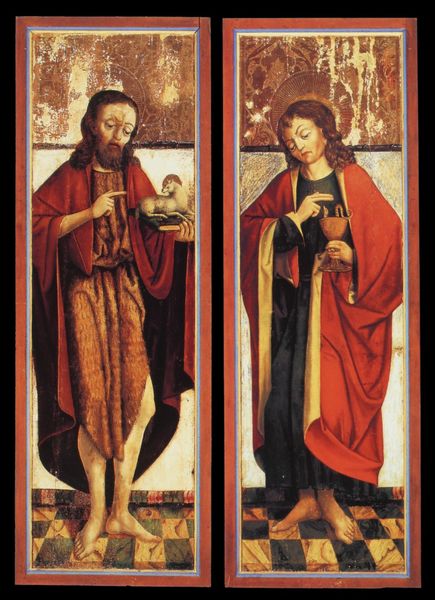
Titel: Altarflügel aus St. Johann in Ahrn
Künstler: Simon von Taisten
Institution: Brixen, Diözesanmuseum
Schlagwörter: blau, flügel, gemälde, hand, kopf, mann, nackt, umhang, weiß, gelb, braun, finger, frau, holz, männer, nase, schwarz, hund, rot, malerei, bart, gesicht, johannes, rahmen, täufer, kirche, boden, gewand, gold, haare, kelch, mantel, paar, gotik, locken, pferd, beine, füße, zwei, fußboden, tafel, thomas, überwurf, knie, zeigen, becher, barfuss, blut, lamm, buch, fliesen, schlange, altar, heiligenschein, nimbus, jesus, fingerzeig, heiliger, heilige, fresko, pokal, jünger, schaaf, brau, altarbild, tafeln, katholisch, apostel, jünglinge, lamm gottes, evangelist, evangelium, evangelisten, heilgenschein, opferlamm, gottes, #mann